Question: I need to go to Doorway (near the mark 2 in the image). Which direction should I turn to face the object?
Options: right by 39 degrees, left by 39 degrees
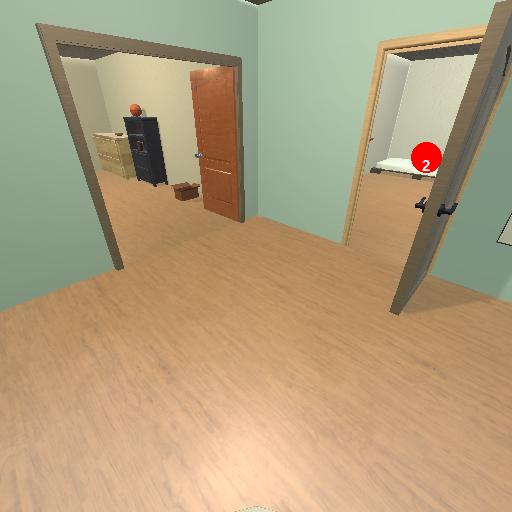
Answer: right by 39 degrees